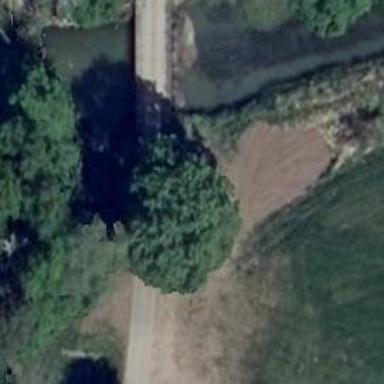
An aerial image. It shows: Track road with concrete bridge made of grade 2 concrete plates.